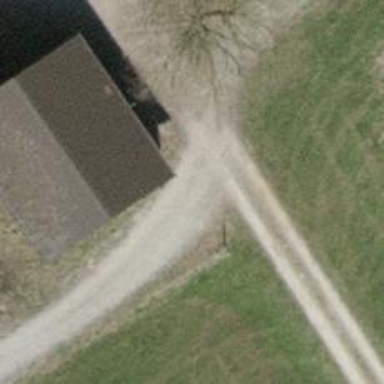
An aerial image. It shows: Bridleway with track surface of grade 3.